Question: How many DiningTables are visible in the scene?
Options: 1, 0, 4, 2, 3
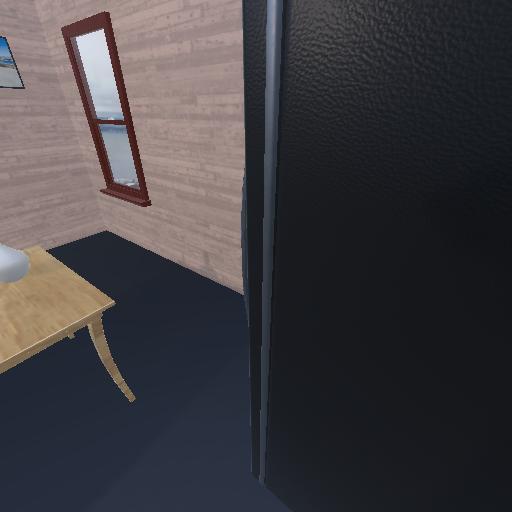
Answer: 1